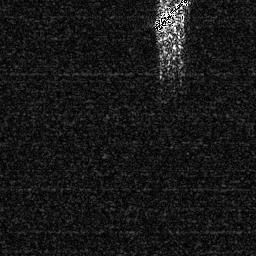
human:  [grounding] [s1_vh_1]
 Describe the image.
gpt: In the satellite image, there is  <ref>1 medium ship </ref> <box>[[58, 0, 74, 13, 0]]</box> located at top.